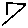
Label: line